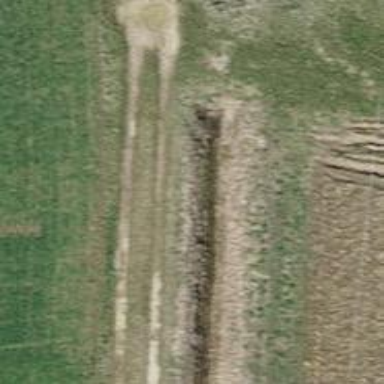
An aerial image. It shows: Ditch in the surroundings.